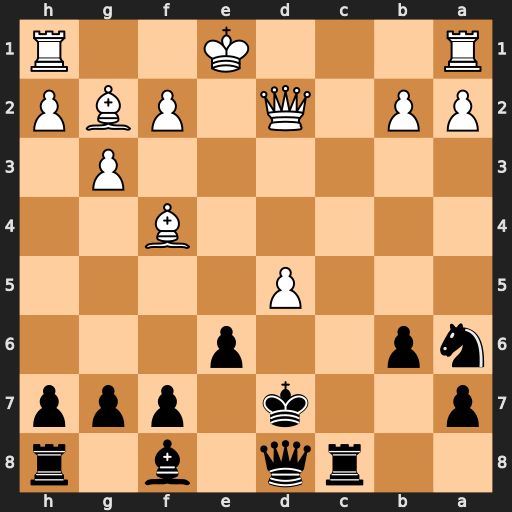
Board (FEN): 2rq1b1r/p2k1ppp/np2p3/3P4/5B2/6P1/PP1Q1PBP/R3K2R
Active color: b
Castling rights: KQ
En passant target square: -
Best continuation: Bb4 O-O Bxd2